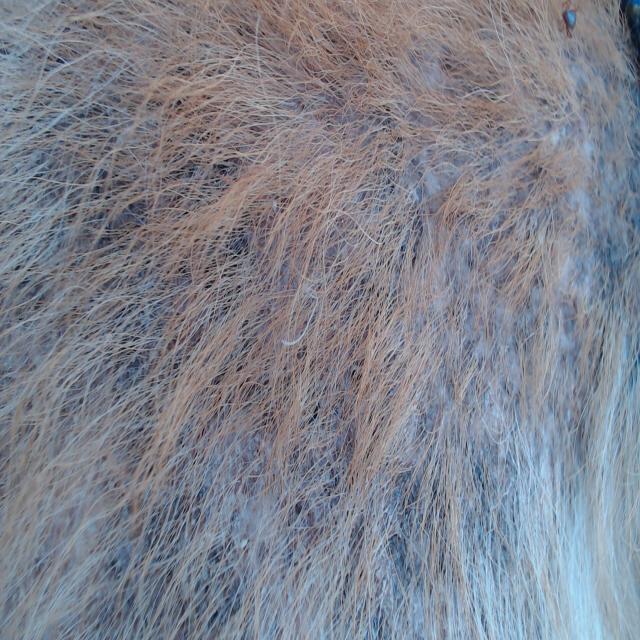
Canine demodicosis (Demodex mange) — caused by Demodex canis mites. Presents with alopecia, follicular papules, pustules, and comedones. Often localized on face and forelimbs.